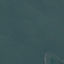
Land use / land cover class: SeaLake